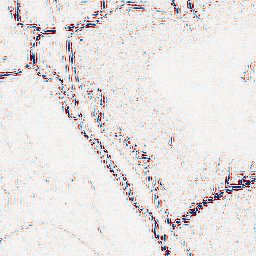
Category: wavelet
Decomposition family: wavelet_reverse_biorthogonal
Decomposition parameters: wavelet: rbio1.3
level: 2
Upsampling method: edge_directed
Upsampling parameters: scale: 4
Upsampling scale: 4